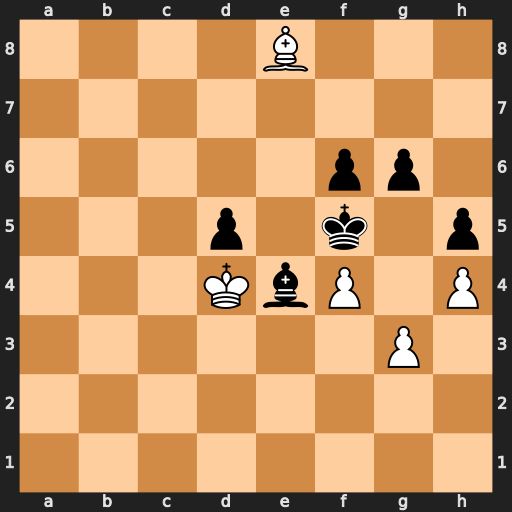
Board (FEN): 4B3/8/5pp1/3p1k1p/3KbP1P/6P1/8/8
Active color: w
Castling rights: -
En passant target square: -
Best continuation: Bd7#